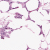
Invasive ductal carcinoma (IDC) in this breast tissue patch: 0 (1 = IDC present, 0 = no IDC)